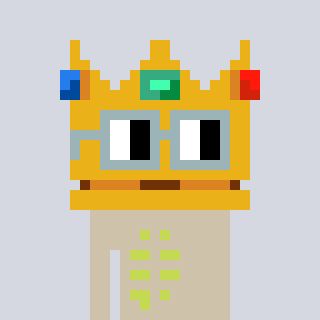
a pixel art character with square dark gray glasses, a crown-shaped head and a bege-colored body on a cool background